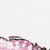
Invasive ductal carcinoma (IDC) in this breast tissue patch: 0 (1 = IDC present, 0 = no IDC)